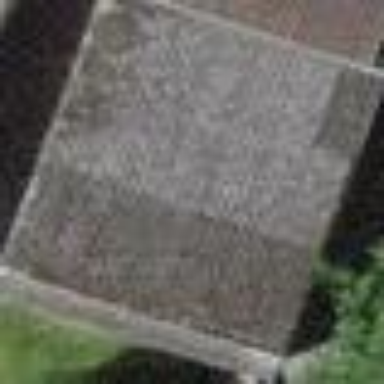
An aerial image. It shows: View of roof of building.